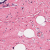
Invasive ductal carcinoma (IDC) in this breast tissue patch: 0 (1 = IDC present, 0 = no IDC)